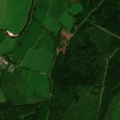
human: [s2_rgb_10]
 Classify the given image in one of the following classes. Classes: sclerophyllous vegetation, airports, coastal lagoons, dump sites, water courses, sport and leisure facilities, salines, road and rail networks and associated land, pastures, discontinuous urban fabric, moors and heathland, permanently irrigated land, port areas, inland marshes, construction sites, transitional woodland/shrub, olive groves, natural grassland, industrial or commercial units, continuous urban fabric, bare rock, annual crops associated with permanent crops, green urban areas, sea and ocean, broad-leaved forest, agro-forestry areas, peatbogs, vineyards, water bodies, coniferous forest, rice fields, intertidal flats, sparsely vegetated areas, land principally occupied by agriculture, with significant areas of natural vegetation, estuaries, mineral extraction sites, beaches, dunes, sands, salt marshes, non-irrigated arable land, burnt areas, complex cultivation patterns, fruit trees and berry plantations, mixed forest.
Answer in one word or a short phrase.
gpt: pastures, land principally occupied by agriculture, with significant areas of natural vegetation, coniferous forest